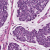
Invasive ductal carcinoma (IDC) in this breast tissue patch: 1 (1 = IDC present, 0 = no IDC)